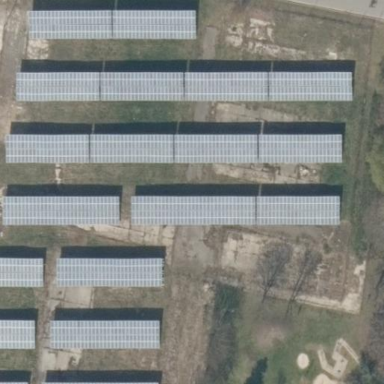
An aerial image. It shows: Solar power generator surrounded by fence. The generator uses photovoltaic method with solar photovoltaic panels.